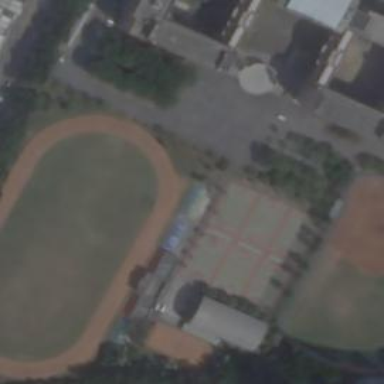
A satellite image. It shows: Basketball court in the leisure land pitch.